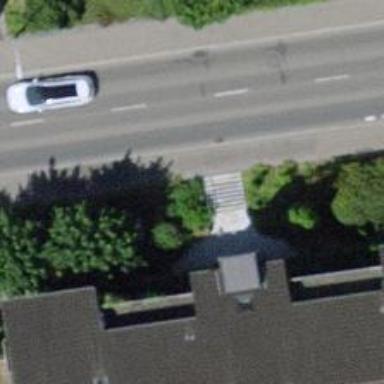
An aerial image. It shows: Road with steps.